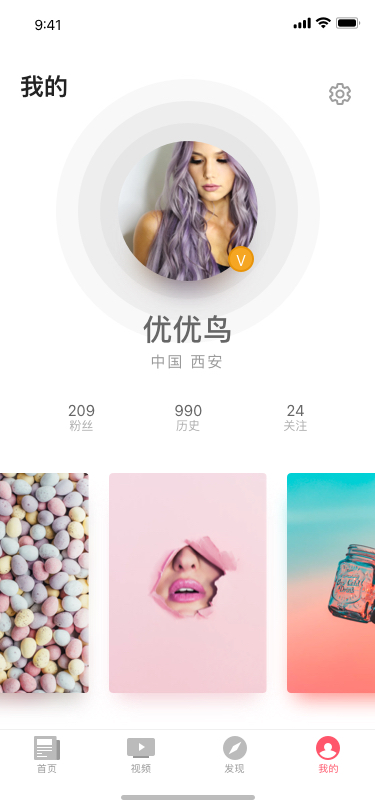
Text in this UI design:
我的
V
优优鸟
中国 西安
209
粉丝
990
历史
24
关注